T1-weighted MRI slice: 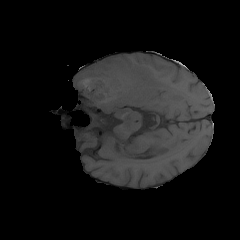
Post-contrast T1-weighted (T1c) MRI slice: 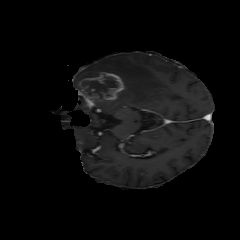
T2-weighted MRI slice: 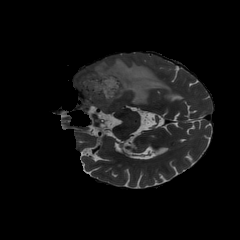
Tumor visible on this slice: yes